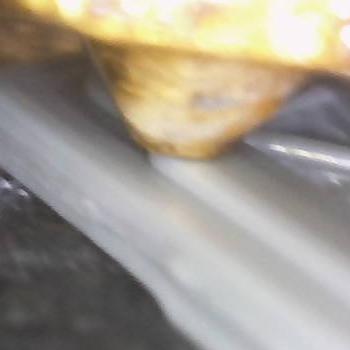
Flow rate: 144%